Aerial crown-view tile of a tropical tree (Barro Colorado Island, Panama), acquired 20240611:
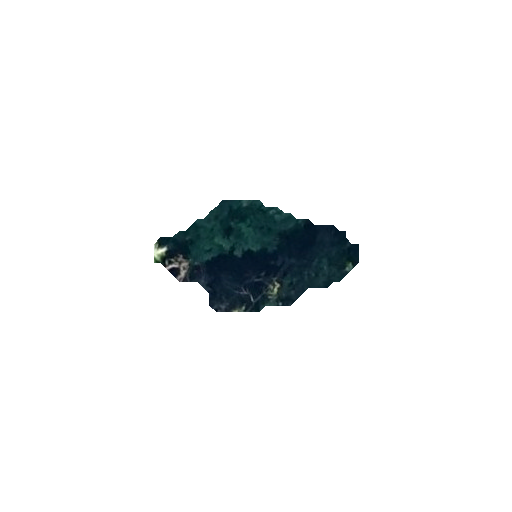
Species: Apeiba membranacea
GBIF accepted scientific name: Apeiba membranacea
Crown area: 23.175 m²